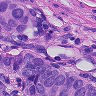
Metastatic tissue present: yes